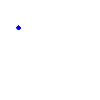
Particle: proton